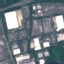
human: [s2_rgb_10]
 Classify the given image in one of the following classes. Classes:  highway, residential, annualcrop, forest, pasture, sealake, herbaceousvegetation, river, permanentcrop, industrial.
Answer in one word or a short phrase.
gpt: Industrial